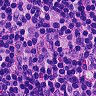
Metastatic tissue present: no